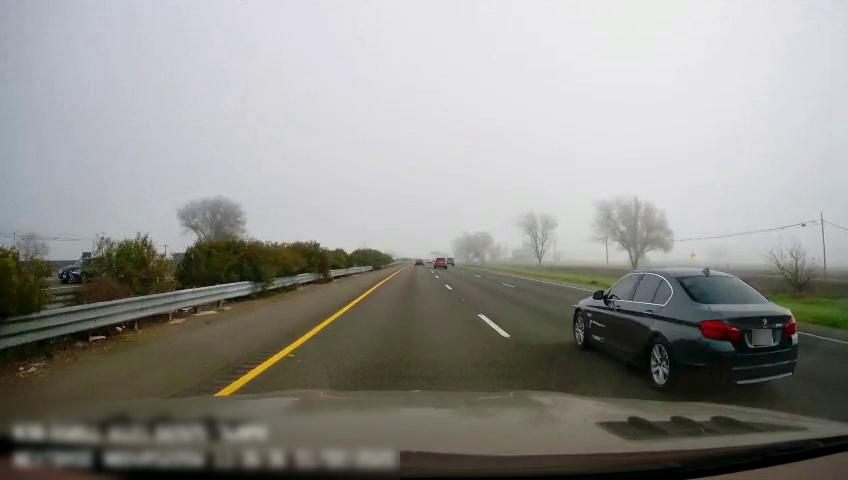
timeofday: Day
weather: Sunny
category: Drivable Space
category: Drivable Space
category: Vehicles | SUV
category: Vehicles | Car
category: Vehicles | Car
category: Vehicles | SUV
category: Lanes | Current Lane
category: Lanes | Current Lane
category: Lanes | Alternate Lane
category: Lanes | Alternate Lane